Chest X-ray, PA view. Patient: 62 years old, sex M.
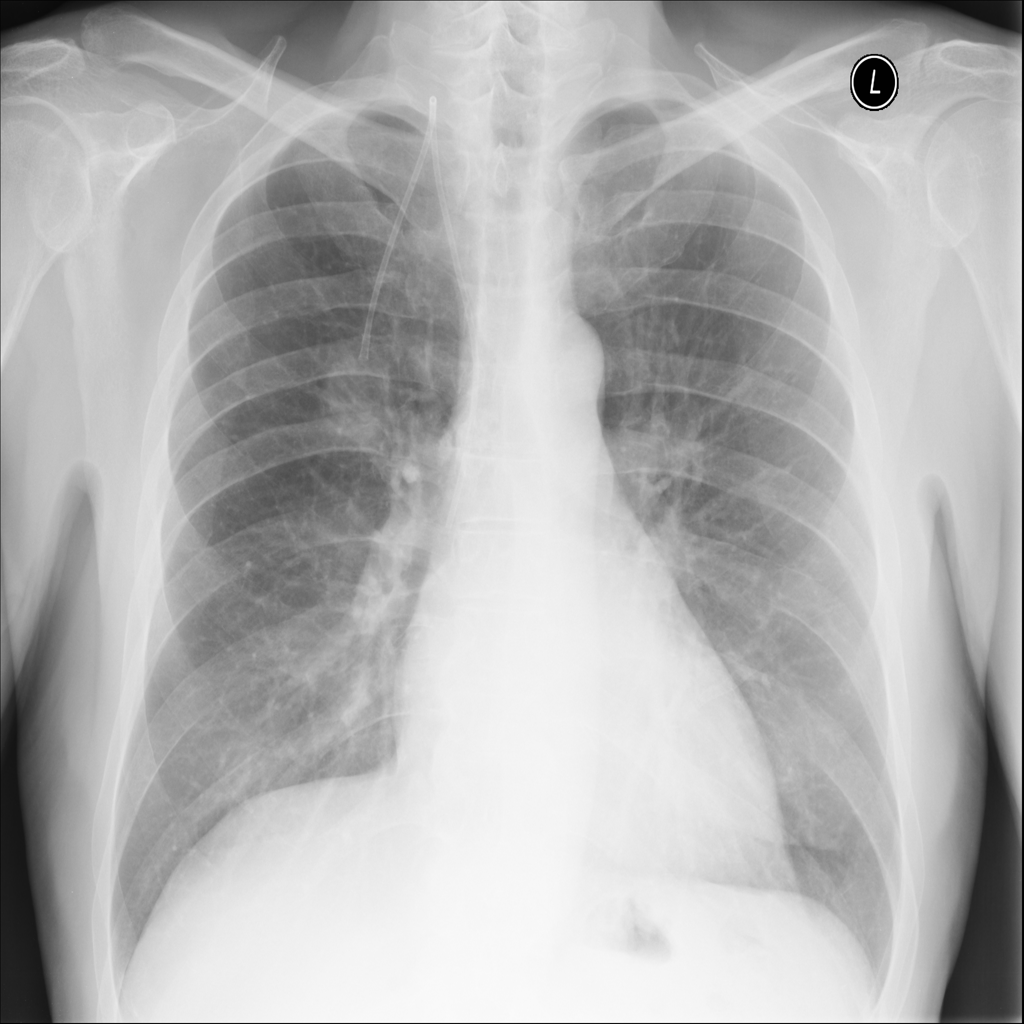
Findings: No Finding